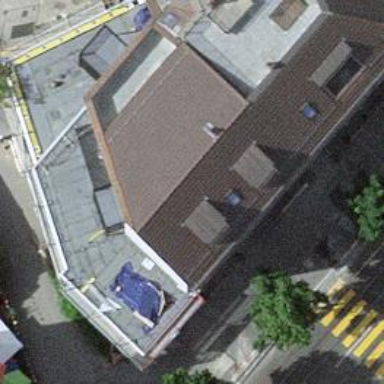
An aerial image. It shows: Furniture shop.